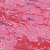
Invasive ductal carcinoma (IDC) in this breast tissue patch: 0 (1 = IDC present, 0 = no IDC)